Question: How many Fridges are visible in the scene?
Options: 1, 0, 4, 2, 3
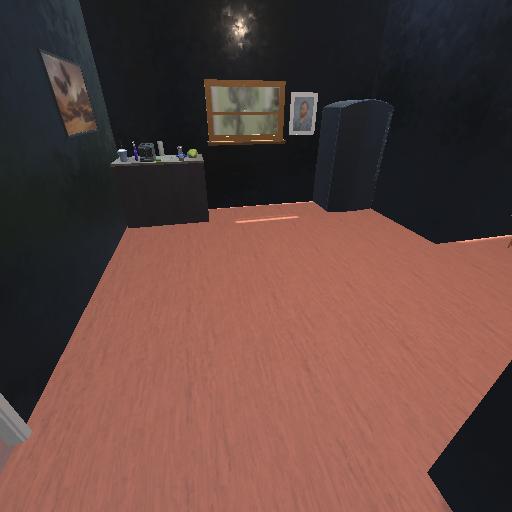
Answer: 1